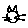
Label: cat